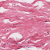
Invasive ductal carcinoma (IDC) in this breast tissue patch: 0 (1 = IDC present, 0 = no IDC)